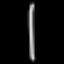
Label: line